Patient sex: M
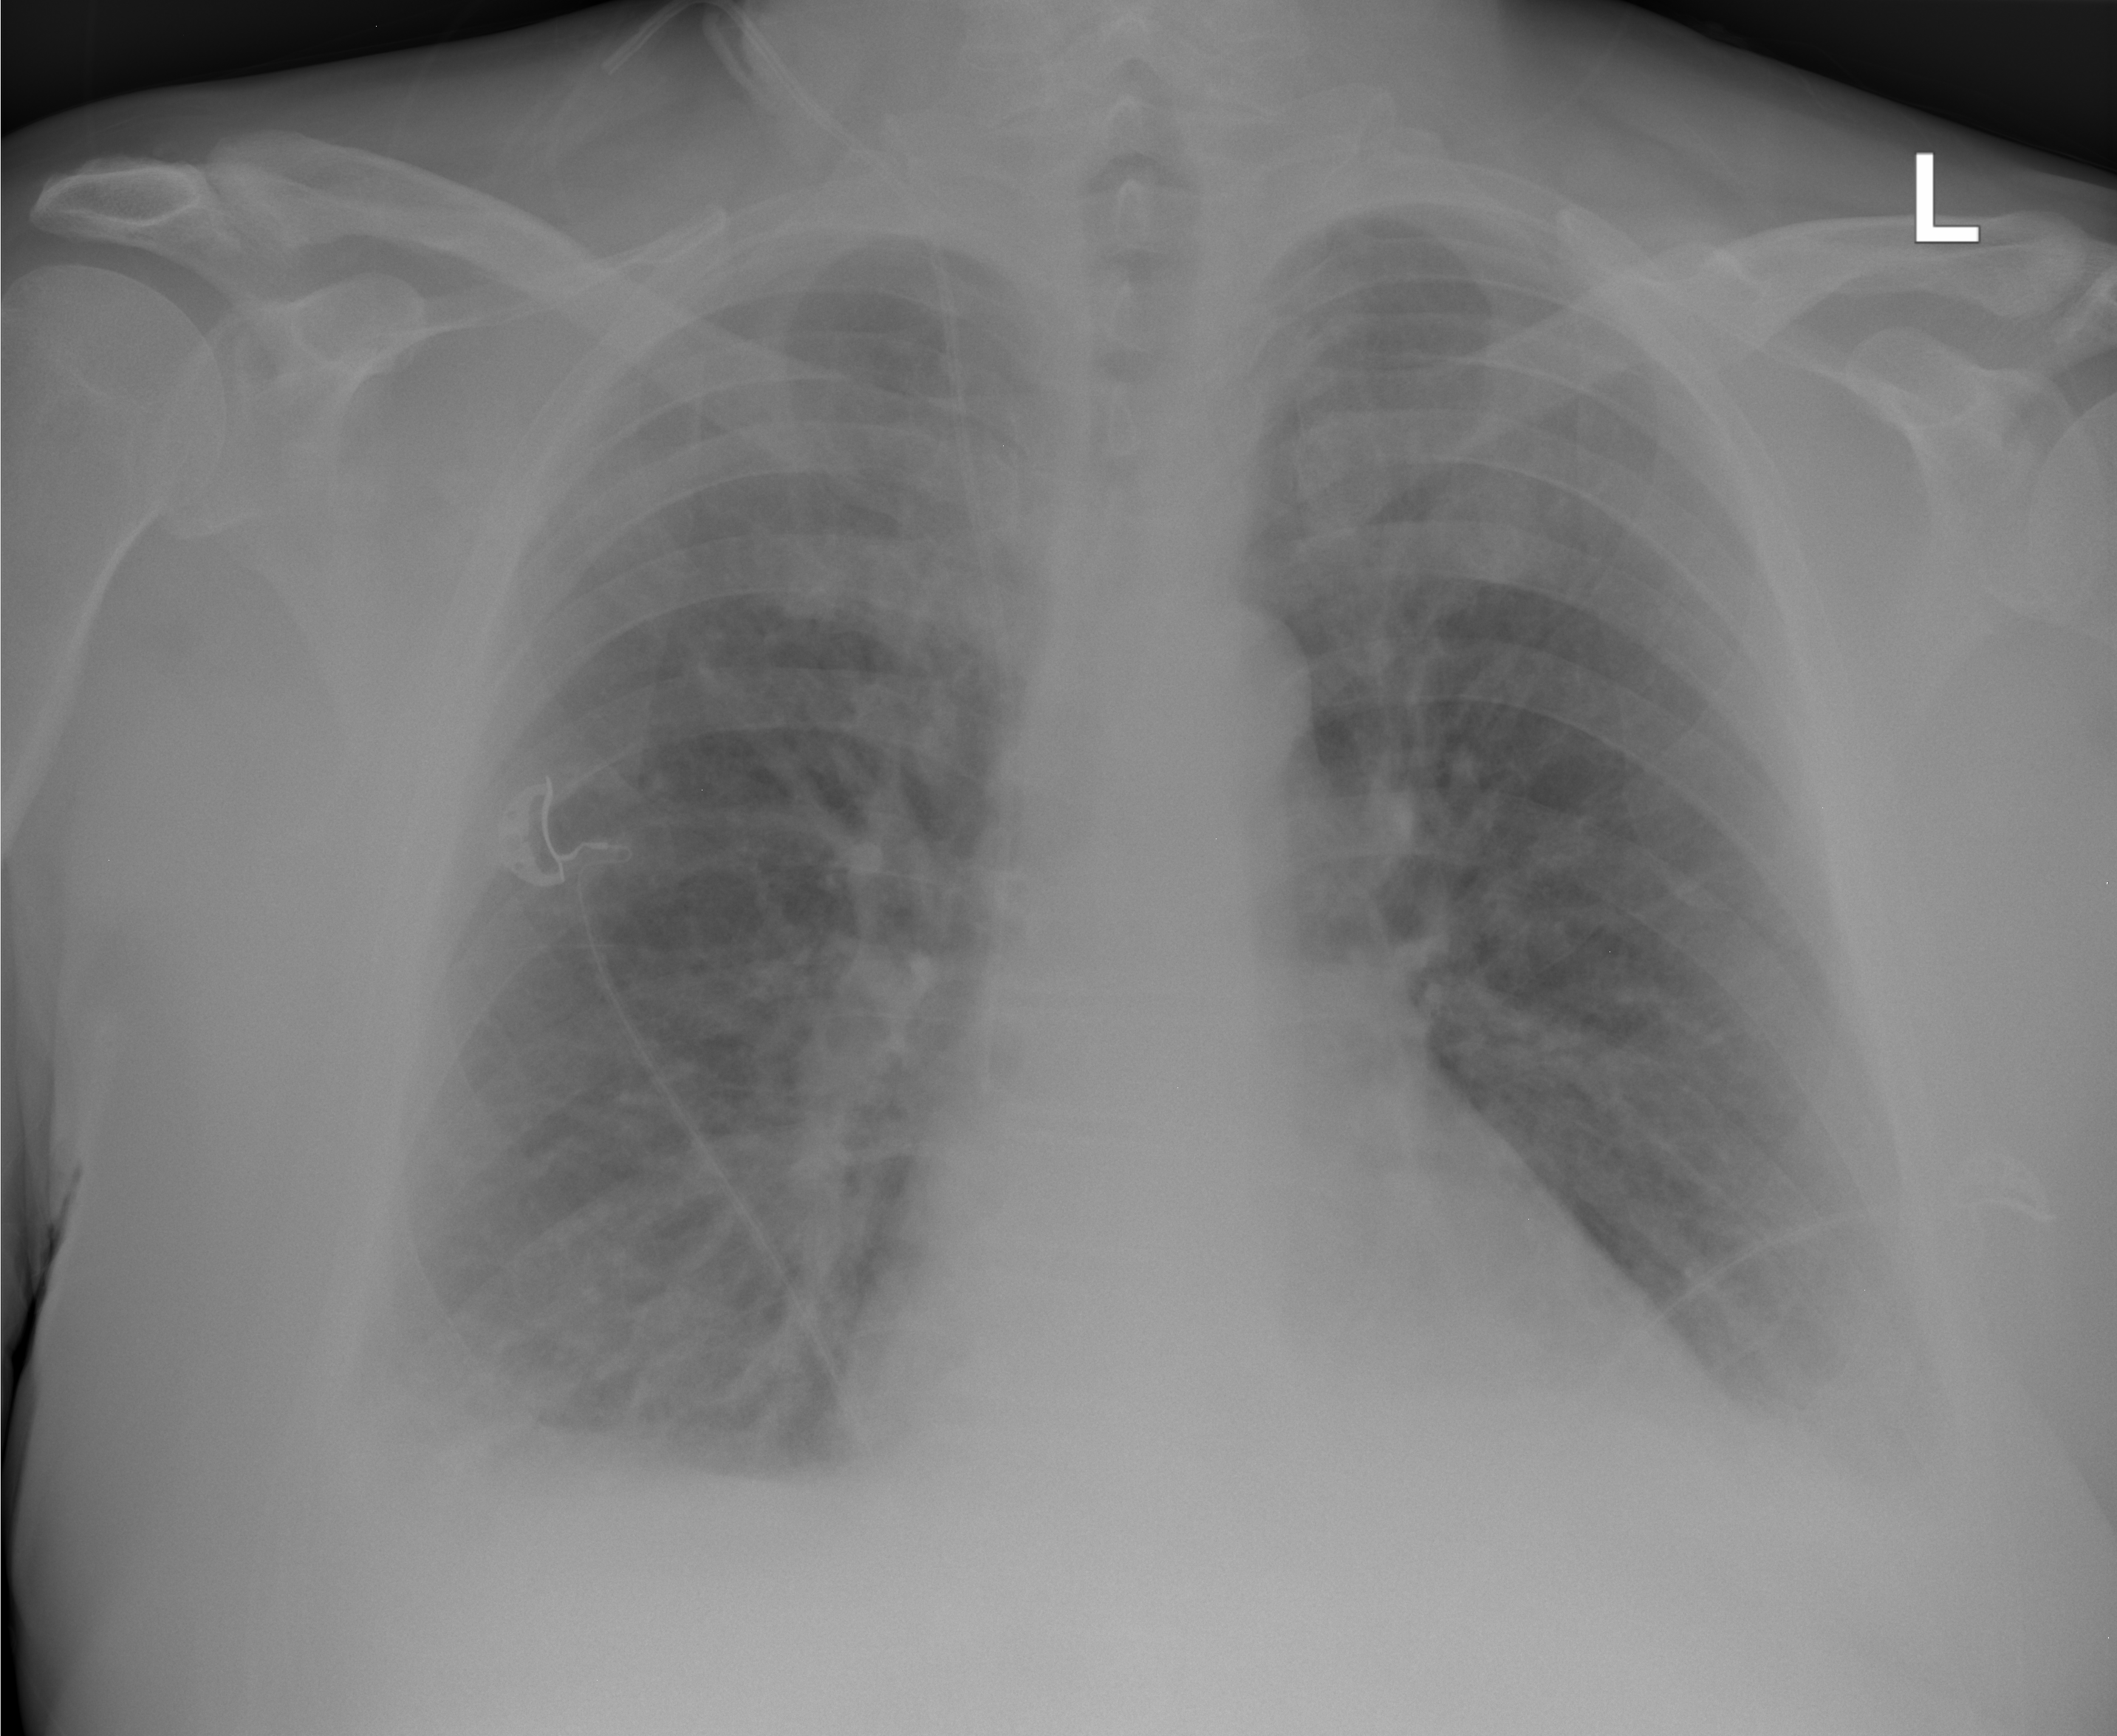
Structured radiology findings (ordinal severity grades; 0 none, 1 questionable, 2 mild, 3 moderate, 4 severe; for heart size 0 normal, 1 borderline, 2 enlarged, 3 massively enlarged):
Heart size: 2
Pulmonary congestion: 2
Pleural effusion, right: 2
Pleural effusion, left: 2
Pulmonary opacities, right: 2
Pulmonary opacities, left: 2
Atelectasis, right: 2
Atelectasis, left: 2